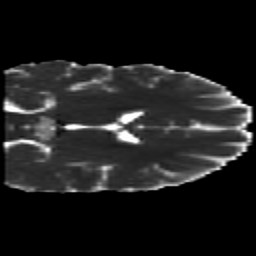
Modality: MD
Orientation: coronal
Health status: healthy
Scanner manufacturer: siemens
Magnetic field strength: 3 T
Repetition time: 10 s
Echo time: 0.092 s